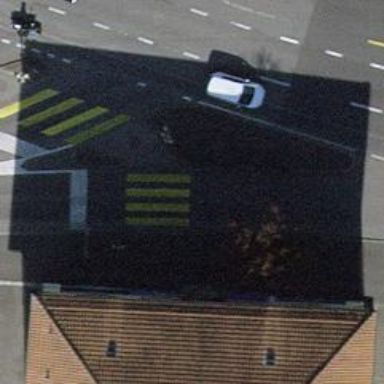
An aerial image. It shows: Crossing with traffic signals.